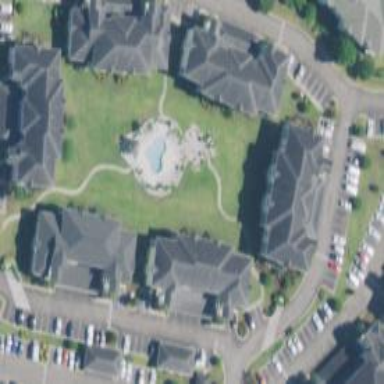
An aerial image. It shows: Neighborhood.